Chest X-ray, AP view. Patient: 58 years old, sex M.
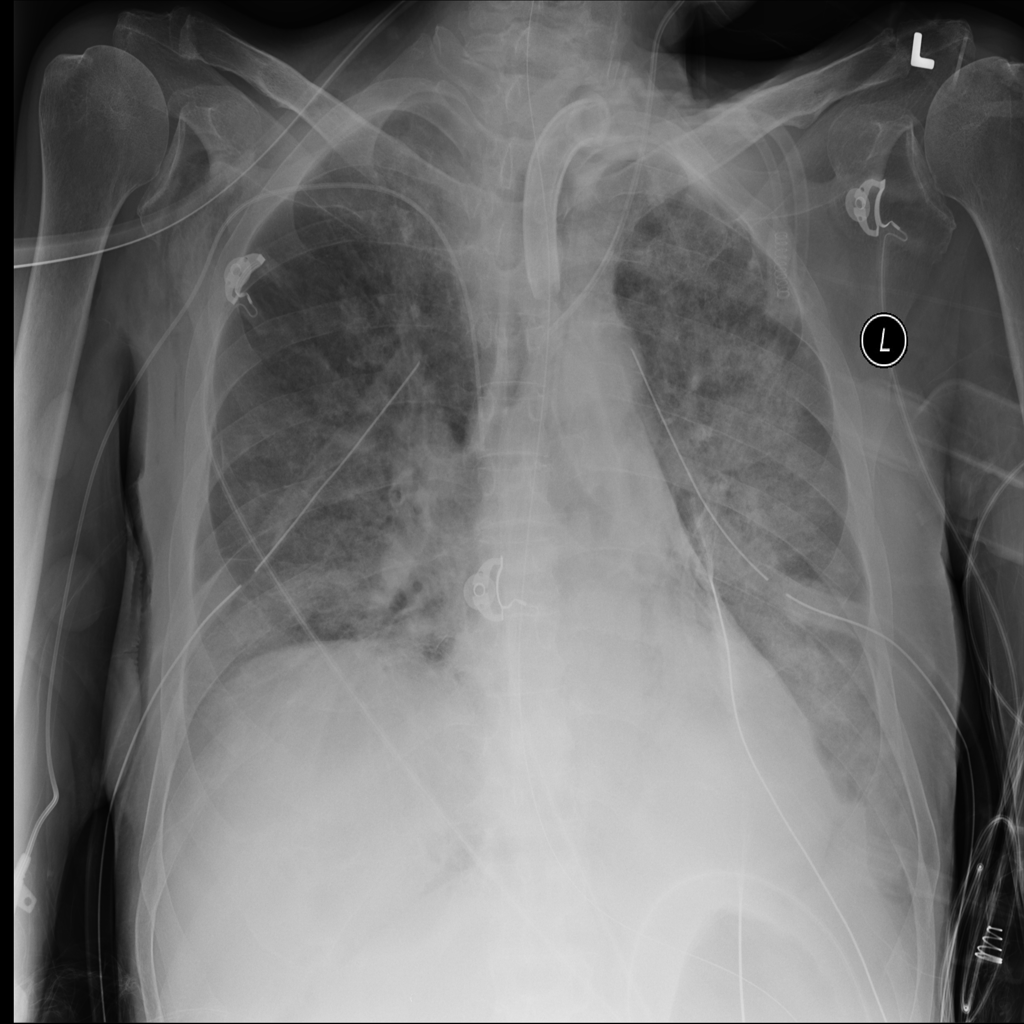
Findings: Infiltration